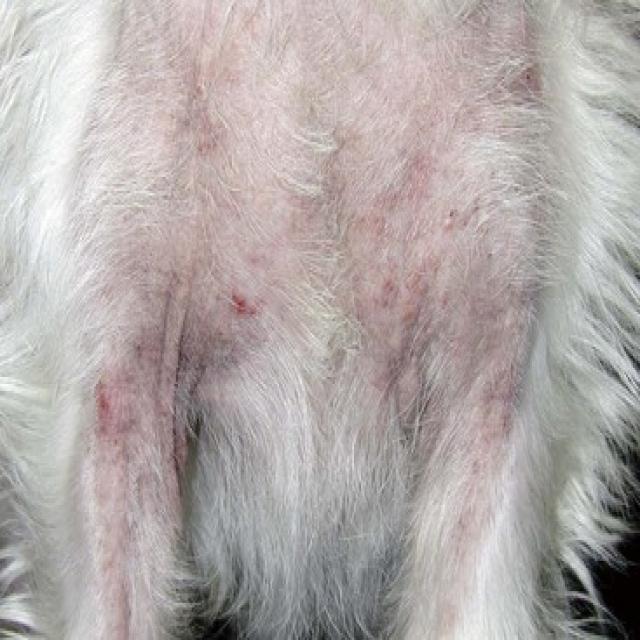
Canine hypersensitivity reaction — allergic skin response with urticaria, erythema, pruritus, and angioedema. May be food, environmental, or flea allergy related.